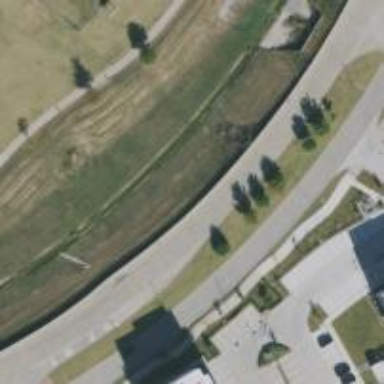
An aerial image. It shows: Tertiary road with separate sidewalk.